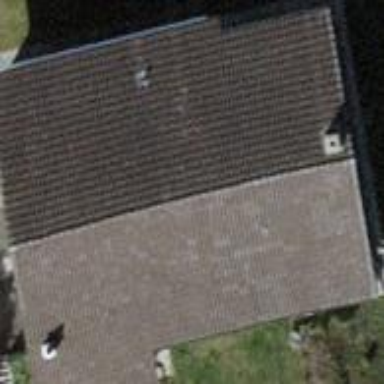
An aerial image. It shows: Simple house.